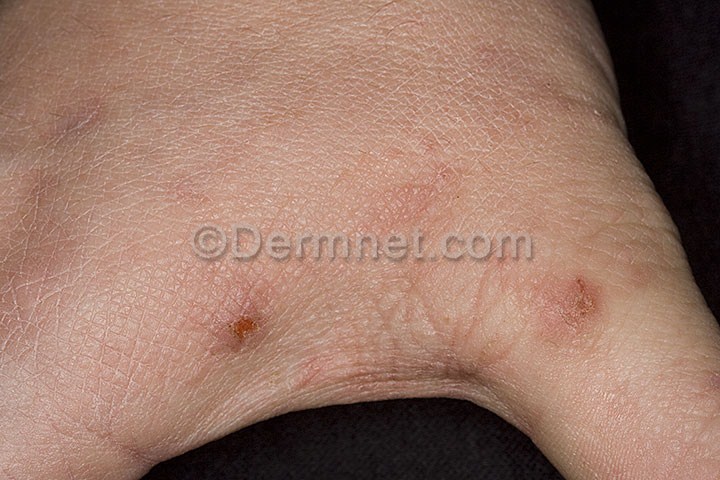
Disease: Scabies Lyme Disease and other Infestations and Bites